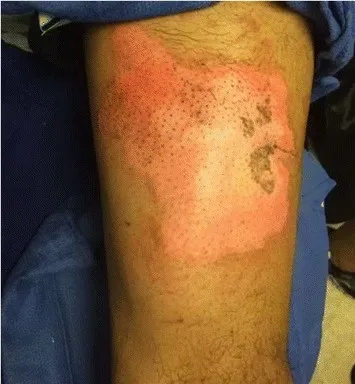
Case 3, anterior right thigh.
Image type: medical_photograph (skin_photograph)